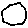
Label: hexagon